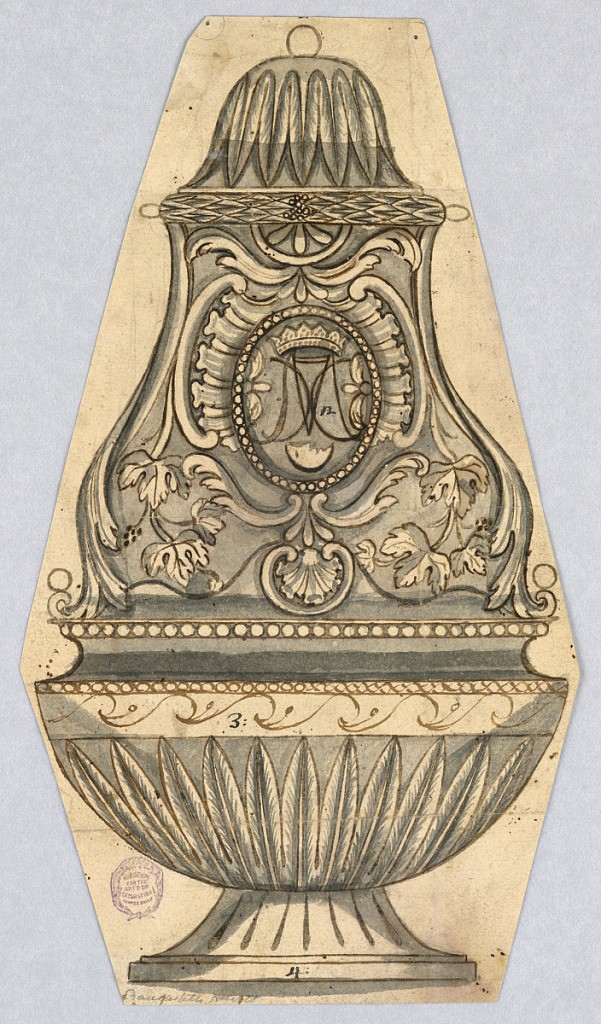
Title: Elevation of a Censer
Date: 1780–1810
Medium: Black chalk, pen and ink, brush and watercolor on paper
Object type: Drawing
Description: The bowl is surrounded by a calyx of water leaves. Above it are a band with a wave motif and a band of beads. In the center of the neck is an escutcheon including a shell motif and containing a framed oval with a crowned monogram over a crescent.